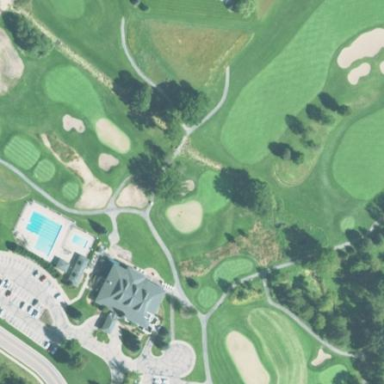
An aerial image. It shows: Rough area in golf course.